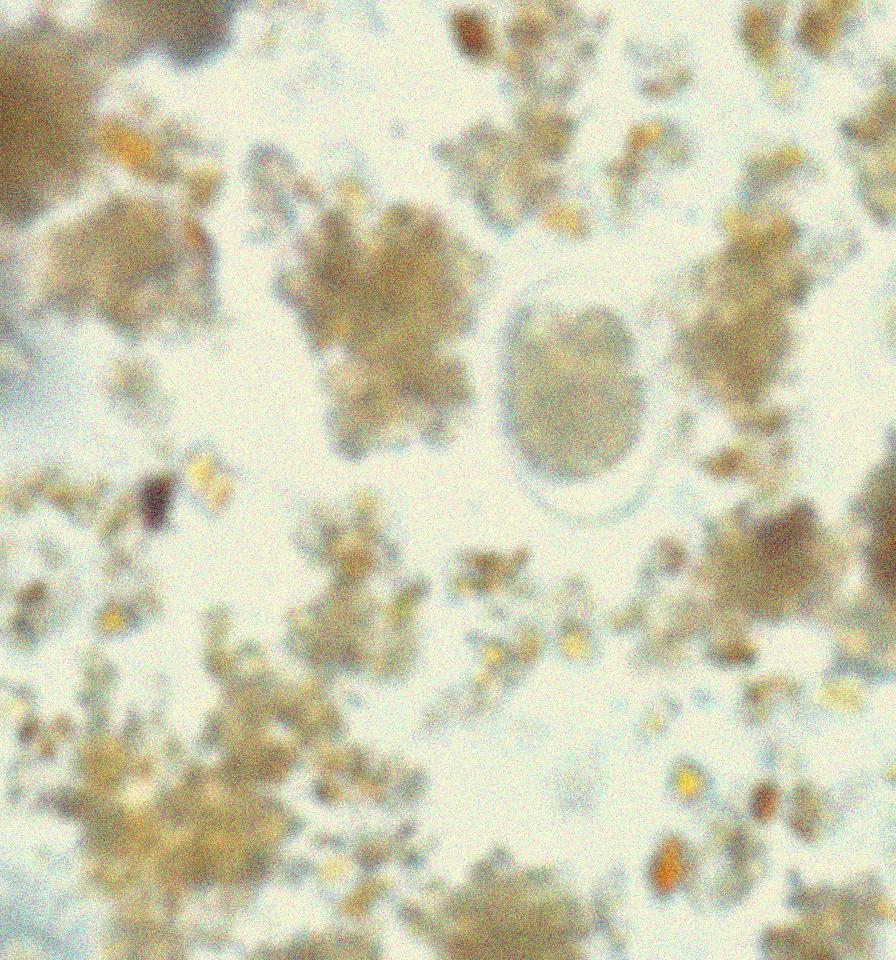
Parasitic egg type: Hookworm egg